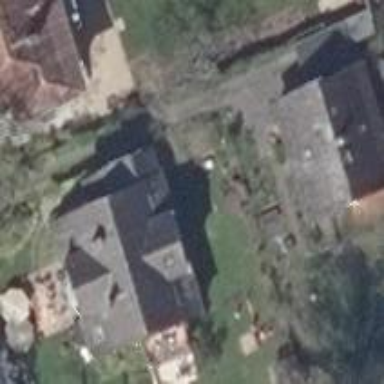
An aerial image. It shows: Residential building with gabled roof.